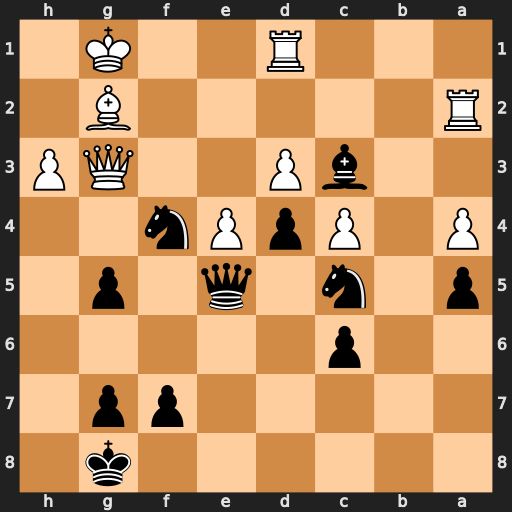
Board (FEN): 6k1/5pp1/2p5/p1n1q1p1/P1PpPn2/2bP2QP/R5B1/3R2K1
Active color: b
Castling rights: -
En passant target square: -
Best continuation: Ne2+ Rxe2 Qxg3